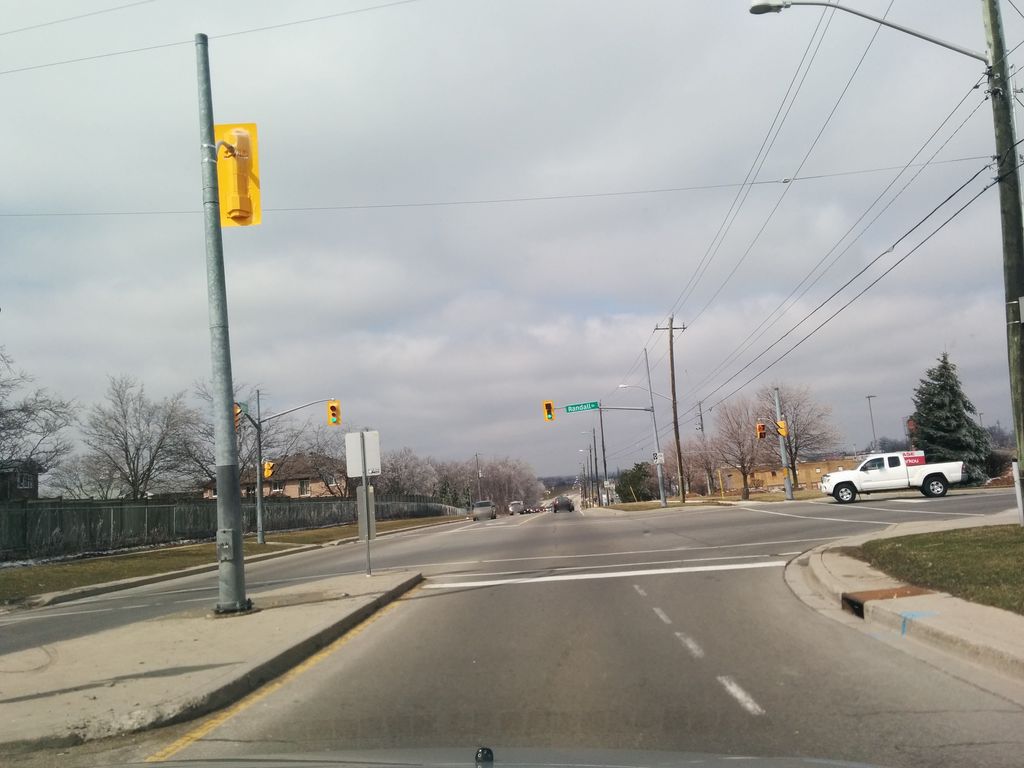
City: kitchener-waterloo